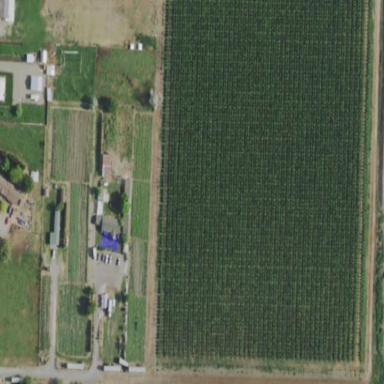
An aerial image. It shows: Orchard.